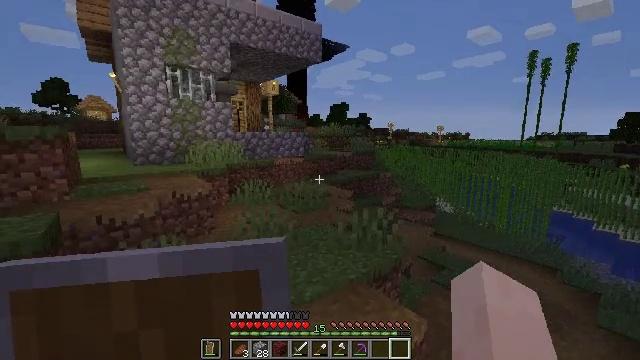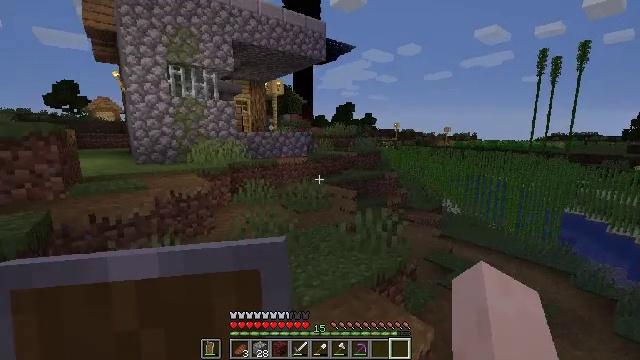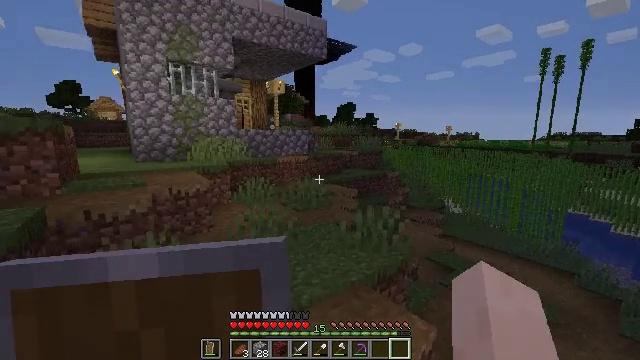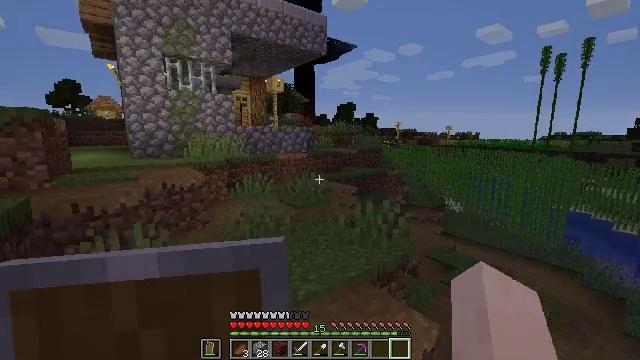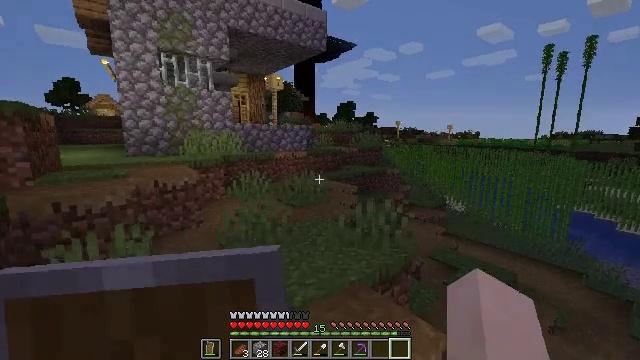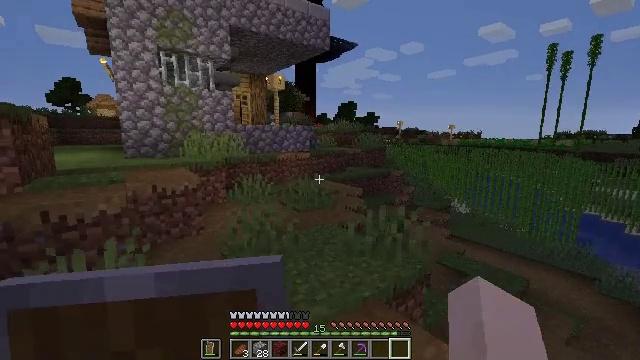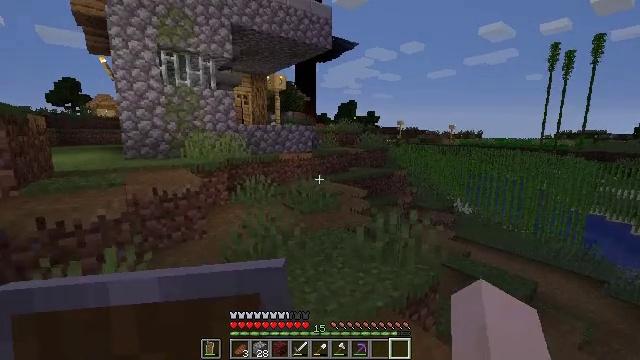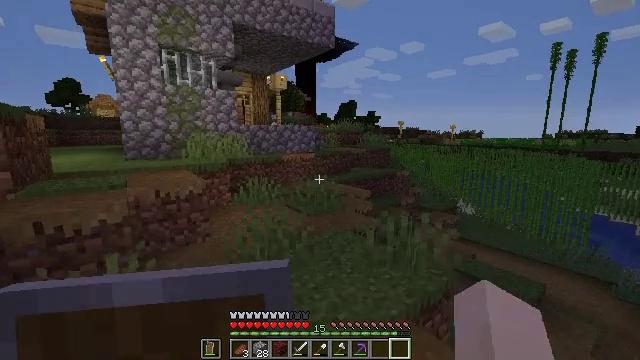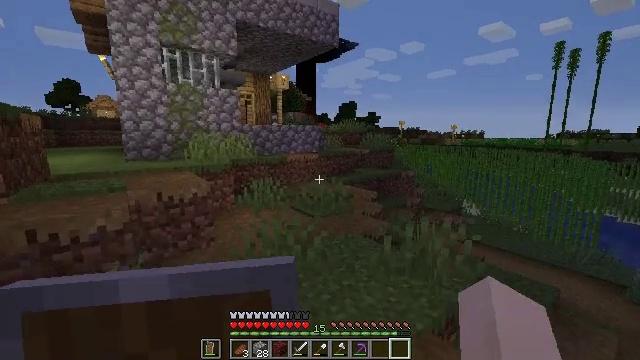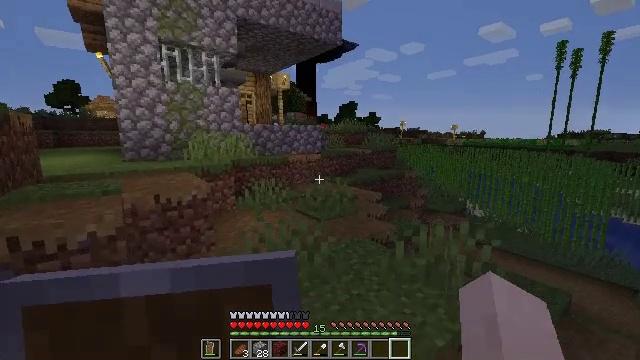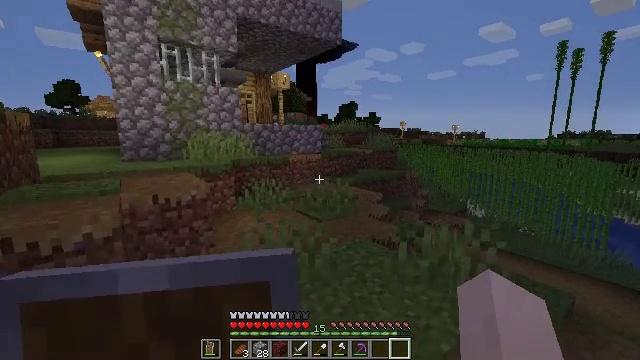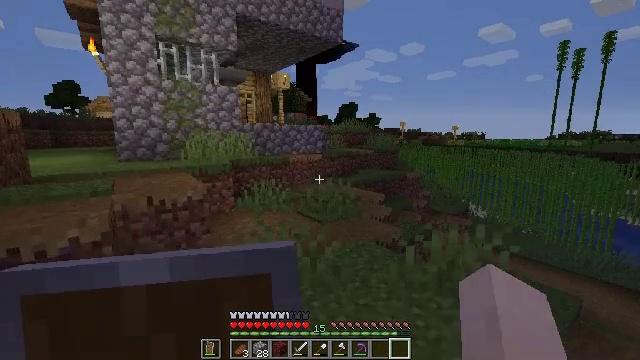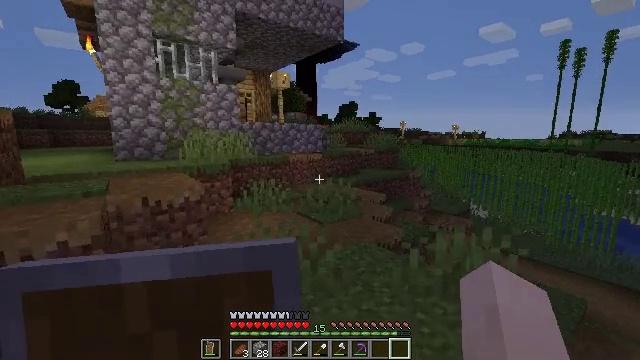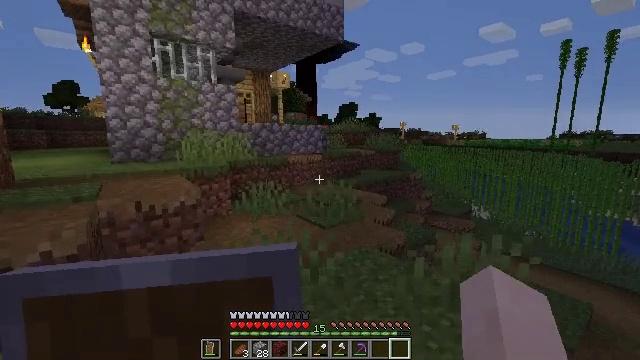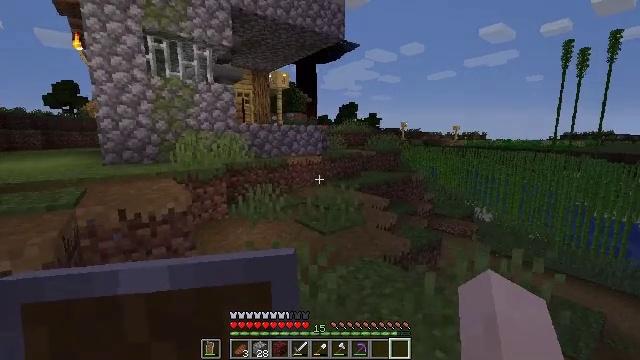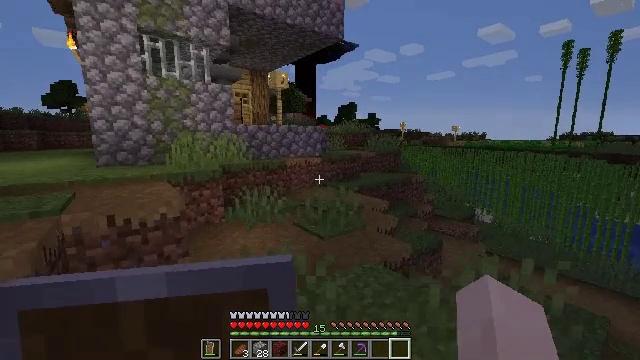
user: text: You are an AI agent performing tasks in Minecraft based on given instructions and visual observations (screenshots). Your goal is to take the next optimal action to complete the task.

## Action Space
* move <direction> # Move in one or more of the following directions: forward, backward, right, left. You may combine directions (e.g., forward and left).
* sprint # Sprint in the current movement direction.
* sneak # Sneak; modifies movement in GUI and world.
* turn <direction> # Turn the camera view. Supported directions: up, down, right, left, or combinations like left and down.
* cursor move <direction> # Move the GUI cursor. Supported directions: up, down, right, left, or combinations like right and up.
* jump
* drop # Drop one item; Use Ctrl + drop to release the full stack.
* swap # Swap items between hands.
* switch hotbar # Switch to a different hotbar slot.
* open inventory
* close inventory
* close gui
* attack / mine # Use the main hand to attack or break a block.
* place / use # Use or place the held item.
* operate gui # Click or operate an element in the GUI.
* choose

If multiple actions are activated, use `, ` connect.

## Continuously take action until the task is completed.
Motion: motion action
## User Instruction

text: Destroy the wheat to collect it.
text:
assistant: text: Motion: move forward, turn left
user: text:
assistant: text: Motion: move forward
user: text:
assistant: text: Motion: move forward and move left
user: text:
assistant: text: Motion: move forward and move left
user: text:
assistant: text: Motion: move forward and move left
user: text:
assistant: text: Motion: move forward and move left
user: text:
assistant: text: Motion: move forward and move left
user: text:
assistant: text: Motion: move forward
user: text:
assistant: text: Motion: no_op
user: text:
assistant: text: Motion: no_op
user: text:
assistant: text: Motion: move forward
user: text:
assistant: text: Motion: move forward
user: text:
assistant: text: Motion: move forward
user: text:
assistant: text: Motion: no_op
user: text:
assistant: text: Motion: move forward
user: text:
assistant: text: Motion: move forward
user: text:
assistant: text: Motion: move forward
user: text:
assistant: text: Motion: move forward
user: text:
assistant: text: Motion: move forward
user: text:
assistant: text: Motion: move forward
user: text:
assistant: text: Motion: move forward
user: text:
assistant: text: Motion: move forward
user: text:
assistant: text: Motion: move forward
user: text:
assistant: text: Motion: move forward
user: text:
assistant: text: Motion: move forward
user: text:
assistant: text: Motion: move forward
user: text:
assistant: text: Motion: move forward
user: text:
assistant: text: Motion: move forward
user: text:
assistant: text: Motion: move forward
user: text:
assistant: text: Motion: move forward